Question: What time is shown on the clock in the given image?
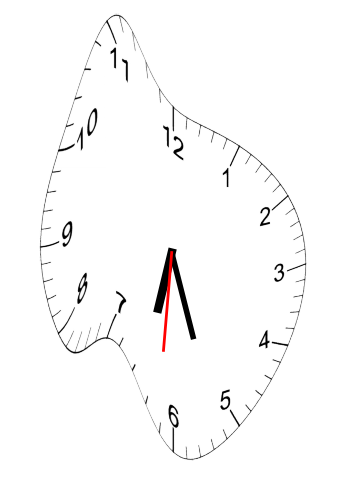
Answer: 06:26:31